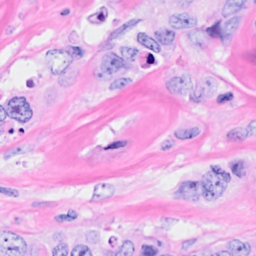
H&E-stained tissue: Breast